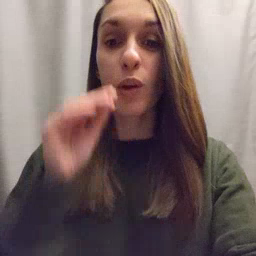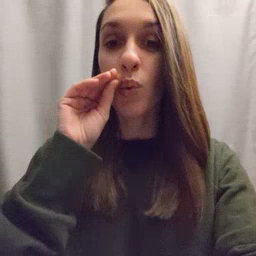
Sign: blow